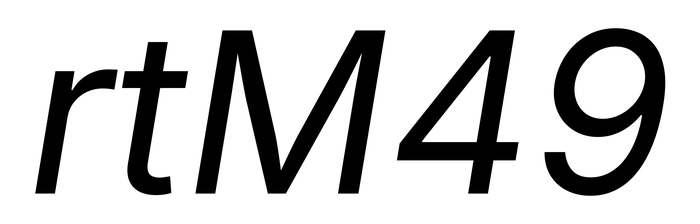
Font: Inter-Italic_Italic